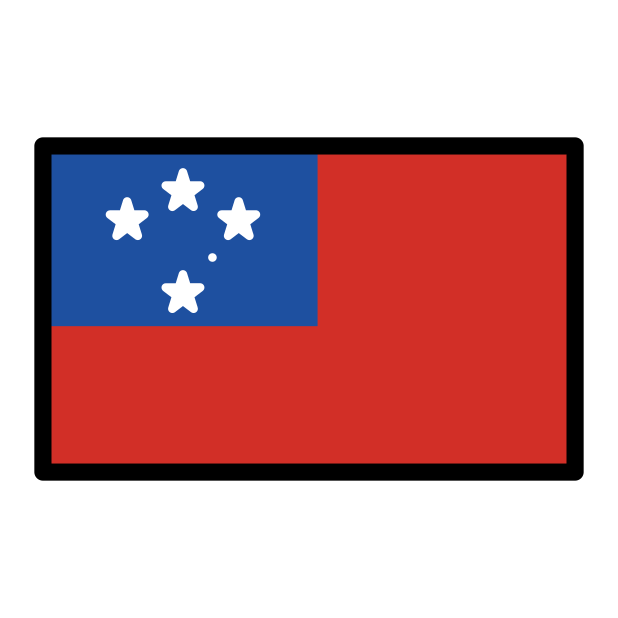
flag: Samoa